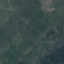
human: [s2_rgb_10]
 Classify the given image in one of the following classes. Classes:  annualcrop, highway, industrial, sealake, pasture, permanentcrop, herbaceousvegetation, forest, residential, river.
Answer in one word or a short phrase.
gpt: HerbaceousVegetation